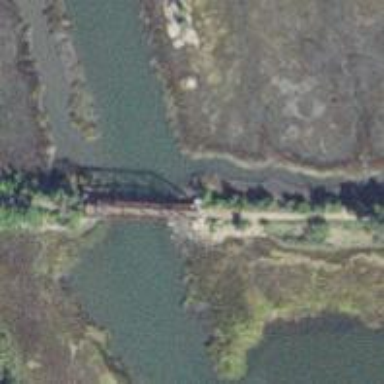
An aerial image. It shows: Footway bridge.